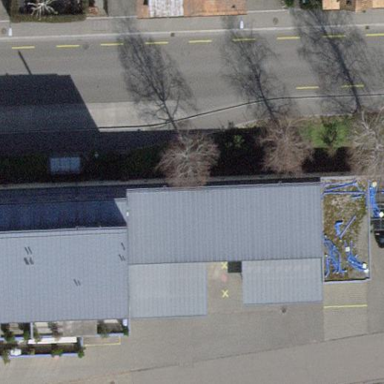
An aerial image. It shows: Apartment building with skillion roof shape.